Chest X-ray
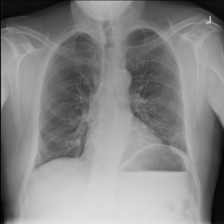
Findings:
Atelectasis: positive
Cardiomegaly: negative
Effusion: negative
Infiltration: negative
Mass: negative
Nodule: negative
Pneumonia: negative
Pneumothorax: negative
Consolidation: negative
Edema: negative
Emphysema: negative
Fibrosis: negative
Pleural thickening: negative
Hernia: negative